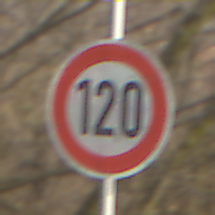
Verkehrszeichen: Geschwindigkeit120
Umgebung: Outdoor, Nature
Tageszeit: MorningAfternoon
Wetter: Clear
Licht: Natural
Jahreszeit: Winter
Kontrast: HighContrast